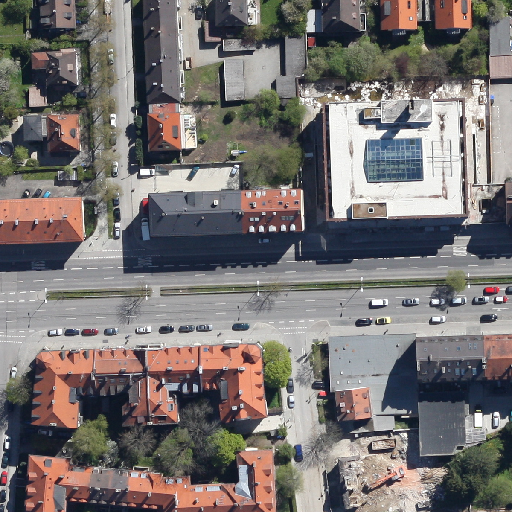
Referring expression: sidewalk along with tree